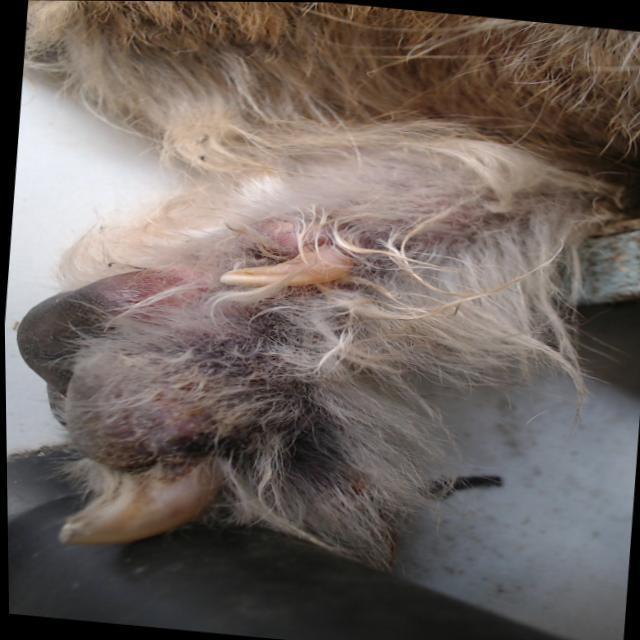
Canine demodicosis (Demodex mange) — caused by Demodex canis mites. Presents with alopecia, follicular papules, pustules, and comedones. Often localized on face and forelimbs.